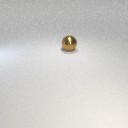
large brown metal sphere